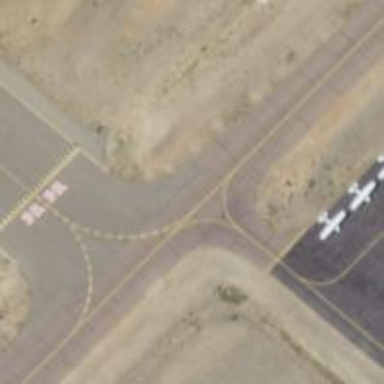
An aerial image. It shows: Image of taxiway at airport.